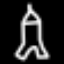
Label: The Eiffel Tower